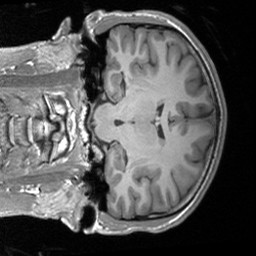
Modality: T1w
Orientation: coronal
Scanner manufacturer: siemens
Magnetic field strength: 3 T
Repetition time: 1.9 s
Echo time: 0.00226 s